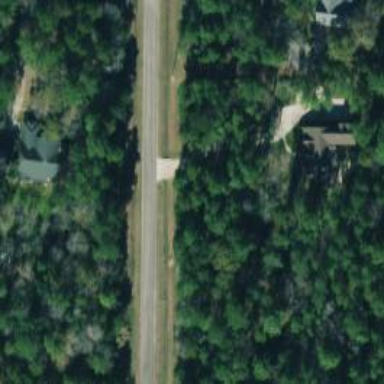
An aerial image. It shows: Driveway leading to service road.